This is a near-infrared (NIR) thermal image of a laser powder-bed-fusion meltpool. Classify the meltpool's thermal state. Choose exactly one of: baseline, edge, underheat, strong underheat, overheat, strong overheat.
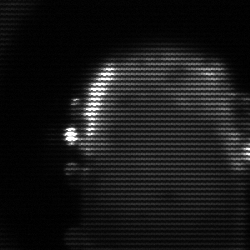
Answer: baseline